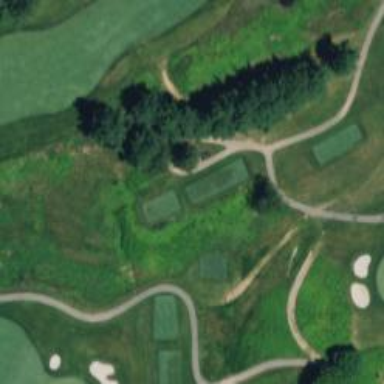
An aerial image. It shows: Pathway for golfing.